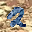
Label: 2